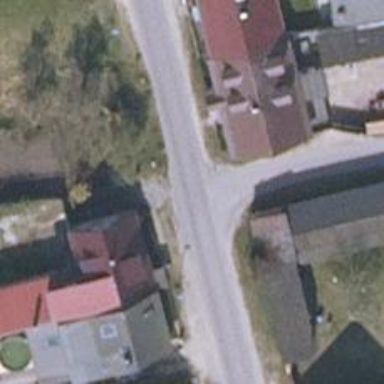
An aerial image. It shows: Residential road.